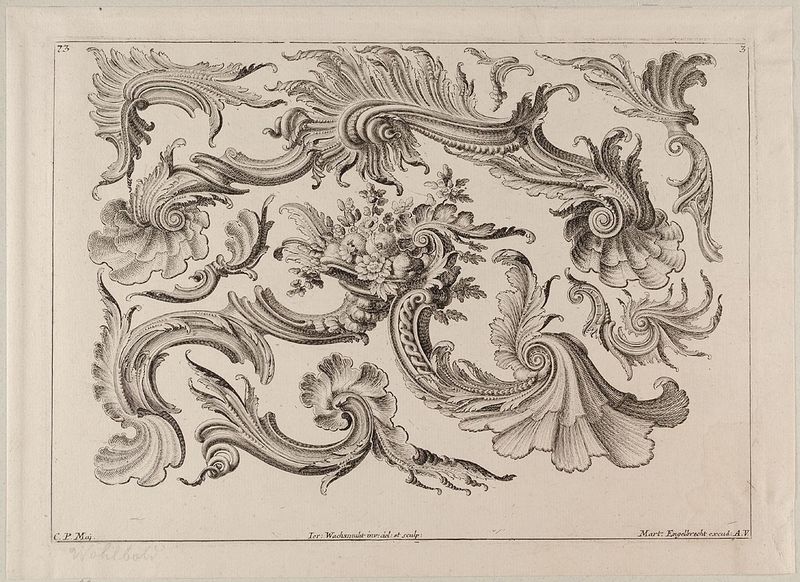
Titel: Einzelmotive / Verzierungen aus Muschelwerk
Künstler: Martin Engelbrecht
Standort: Hamburg
Institution: Museum für Kunst und Gewerbe Hamburg
Schlagwörter: flügel, blumen, zeichnung, barock, füllhorn, pflanzen, rokoko, früchte, papier, studie, grafik, graphik, dekoration, ornamente, verzierung, fotografie, photographie, unterschrift, buch, druck, druckgraphik, druckgrafik, radierung, stich, seite, text, buchseite, zeichnen, muschel, vorlage, kupferstich, rocaille, fülle, style, reproduktionen, druckerzeugnisse, muschelwerk, ornamentstich, vorlageblätter, roccaie, rokkaien